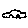
Label: car